Field crop: tomato
Growth stage: 1
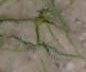
Species: cyperus